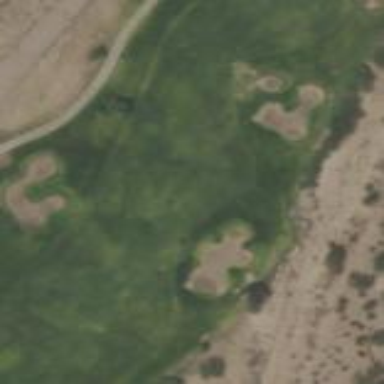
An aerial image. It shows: Scenic golf fairway.